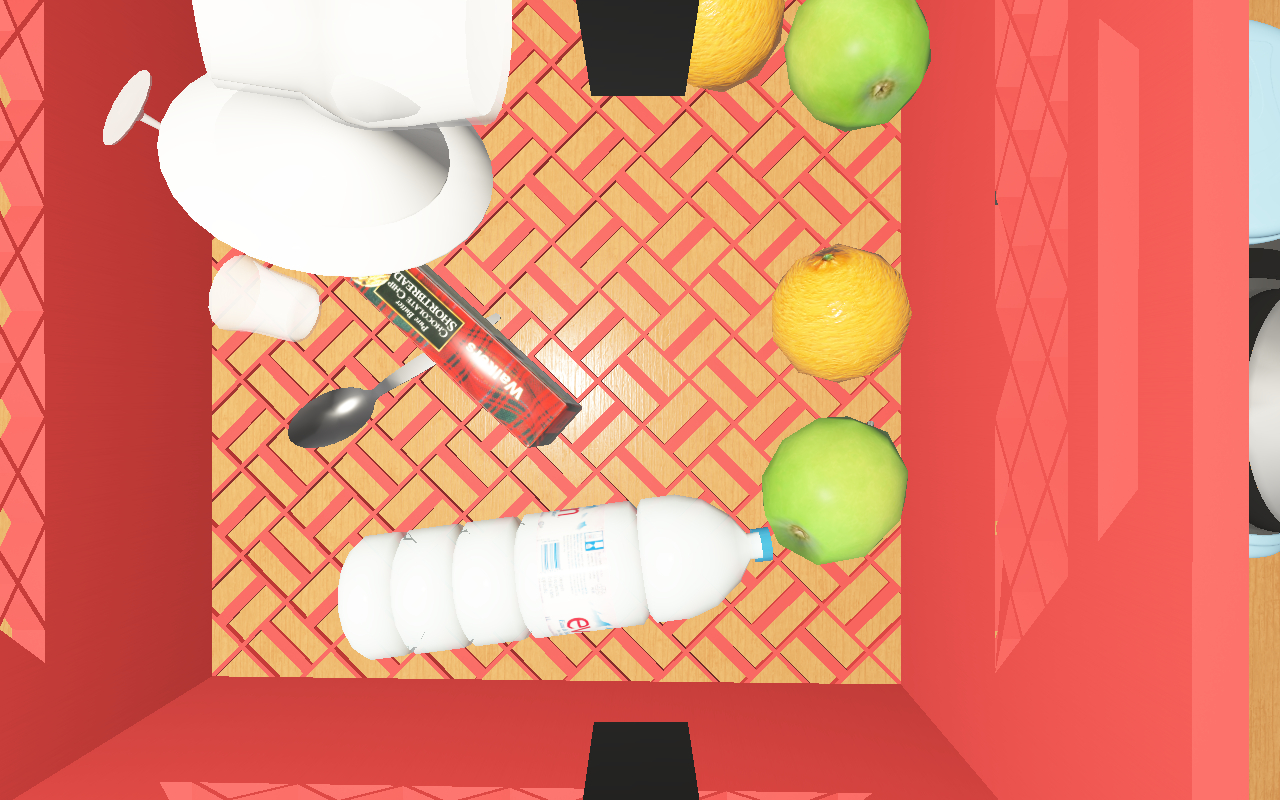
Objects in the scene:
carafe
apple
orange
plate
jam jar
cereal box
biscuit box